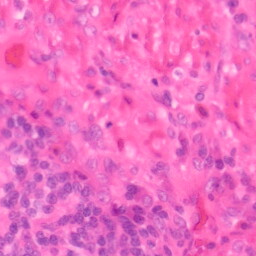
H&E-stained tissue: Colon